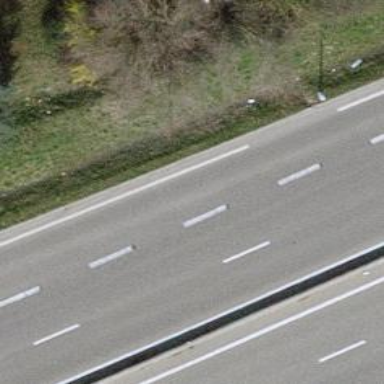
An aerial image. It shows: Asphalt trunk motorway.